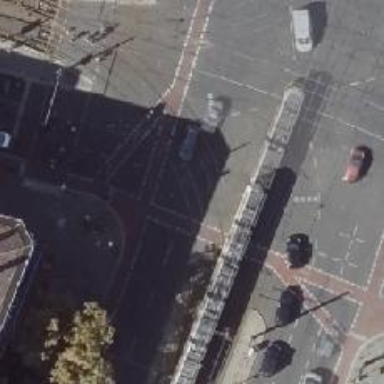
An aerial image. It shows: Tram level crossing on railway.